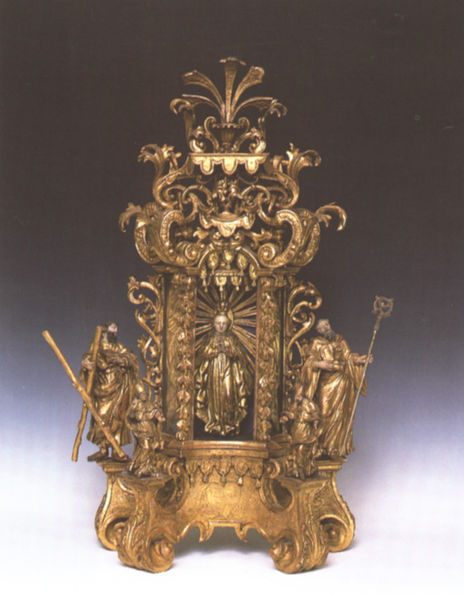
Titel: Altarmodell
Künstler: Leonhard Sattler
Institution: Frankfurt a. M., Liebieghaus
Schlagwörter: blätter, mann, frau, ornament, sockel, stehen, gewand, gold, borte, skulptur, statue, stab, bischof, verzierung, metall, foto, fotografie, vergoldet, strahlen, heiligenschein, stäbe, monstranz, heiliger, heilige, maria, madonna, gegenstand, petrus, schrein, reliquie, guß, andreaskreuz, mandorla, strahlenkranz, reliquiar, andreas, st. andreas, st. petrus, reliquiengefäss, girlade